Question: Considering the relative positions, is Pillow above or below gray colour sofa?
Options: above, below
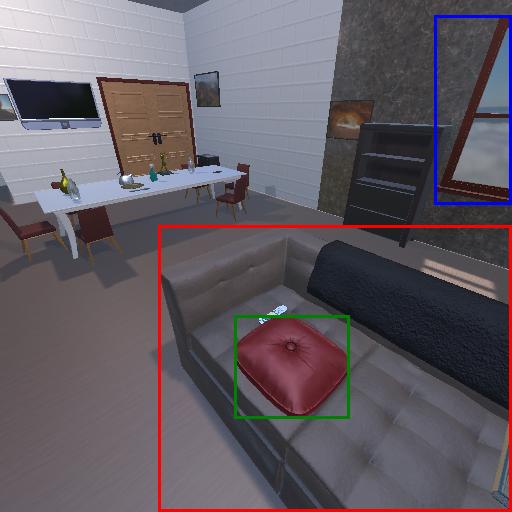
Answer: above